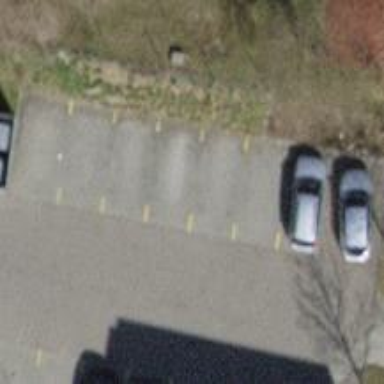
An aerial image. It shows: Parking available on the street side.